Question: I am new to xamarin. I have created a demo in xamarin Android. While trying to write a class extending the View class I got an error that the View does not have default constructor. But I have not writted default constructor at all. All I have done is written a class extending the view with a constructor with an argument context which is correct in Android. CAn anyone help me i

Error Details:
d:Xamarin\AndroidDemo\CustomWrapper.cs(10,10): Error CS1729: 'Android.Views.View' does not contain a constructor that takes 0 arguments (CS1729) (AndroidDemo.Android)
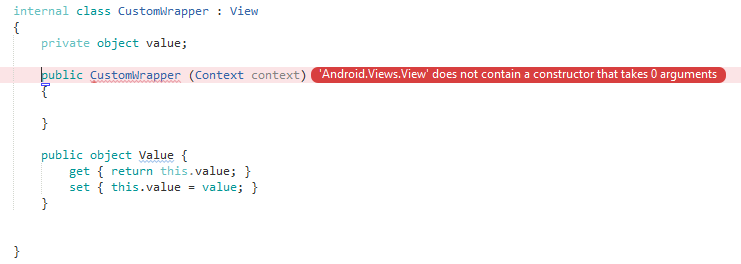
Answer: you need to call the super constructor. In java it is just 'super(context);'. It should be
'''
public CustomWrapper(Context context) : base(context) {
}
'''